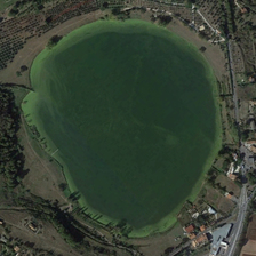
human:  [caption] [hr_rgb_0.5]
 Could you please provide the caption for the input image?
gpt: There's a lake around the neighborhood.

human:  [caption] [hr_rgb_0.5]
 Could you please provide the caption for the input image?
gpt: There is a lake in the neighborhood.

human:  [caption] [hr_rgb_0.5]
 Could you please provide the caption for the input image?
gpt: There is a lake nearby.

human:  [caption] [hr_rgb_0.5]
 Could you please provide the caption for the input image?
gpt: There is a lake near Redor.

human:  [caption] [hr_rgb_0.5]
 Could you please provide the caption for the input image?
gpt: There is a lake near Redo's house.